Question: I recently found out about the so-called <URL> in PHP:
> These are the four QUERY strings you can add to the end of a PHP web page to view a (somewhat) hidden image or web page:
1. ?=PHPE9568F36-D428-11d2-A769-00AA001ACF42
> This one is the most interesting, and displays an "easter egg" image
of either a rabbit in a house (Sterling Hughes' rabbit, named
Carmella), a brown dog in the grass, a black Scottish Terrier dog, a
sloppy child hand-drawn, crayon-colored php logo, a guy with
breadsticks (looks like pencils or french fries) sticking out of his
mouth like a walrus, or a PHP elephant logo.

Others include:
- '?=PHPE9568F34-D428-11d2-A769-00AA001ACF42'- '?=PHPE9568F35-D428-11d2-A769-00AA001ACF42'- '?=PHPB8B5F2A0-3C92-11d3-A3A9-4C7B08C10000'
I was shocked to discover that this does work on a lot of websites, including my own. I think this is idiotic and want to disable it, but from what I hear the only way to do it is in php.ini with 'expose_php = Off', and it <URL>'.
I have, however, figured out how to unset the 'X-Powered-By' header by using <URL>' in the PHP code.
Is there any other way I can disable these "easter eggs", or do I have to get this setting changed in the main 'php.ini' (and is that indeed the correct/only way to disable these URLs)?
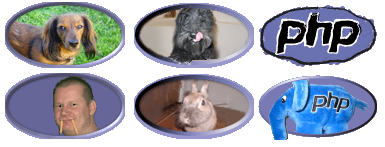
Answer: A quick HTACCESS global rewrite could regex the exact string right out of every URL thus getting rid of the only fun part of PHP without touching the ini file nor needing a function at the beginning of every file.
Haven't tested this yet, but this should work:
'''
RewriteEngine On
RewriteCond %{QUERY_STRING} \PHPE9568F36-D428-11d2-A769-00AA001ACF42\ [NC]
RewriteRule .* - [F]
'''
Of course, just copy the last 2 lines for each of the other possible queries, or write a more generic regex. I'm not good with regex. :)
This version covers all of the easter egg fun and was found <URL>
'''
RewriteEngine On
RewriteCond %{QUERY_STRING} \=PHP[a-f0-9]{8}-[a-f0-9]{4}-[a-f0-9]{4}-[a-f0-9]{4}-[a-f0-9]{12} [NC]
RewriteRule .* - [F]
'''